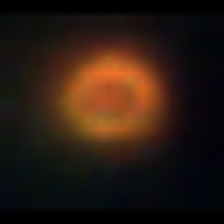
Taxon: NanoPlankton
Group: Other